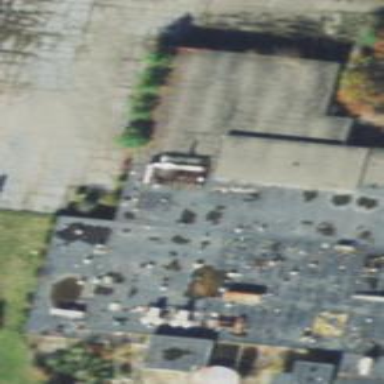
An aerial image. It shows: Manufacturing building.